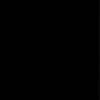
Label: dusty